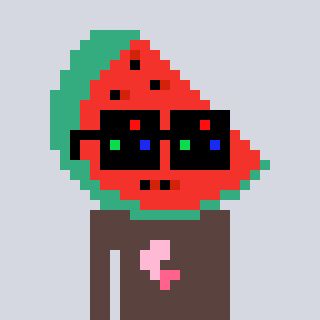
a pixel art character with square black sunglasses, a watermelon-shaped head and a darkbrown-colored body on a cool background